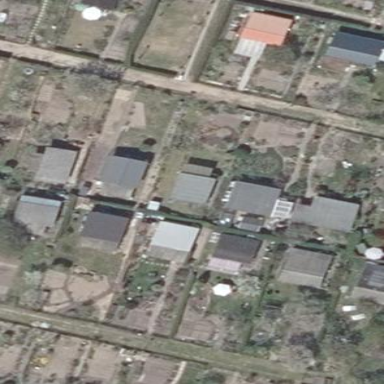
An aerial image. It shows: Allotments area.